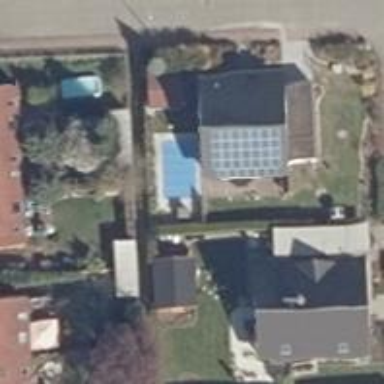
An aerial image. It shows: Solar power generator utilizing photovoltaic technology with solar photovoltaic panels.